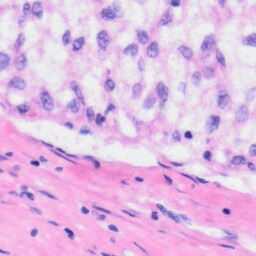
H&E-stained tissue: Liver